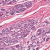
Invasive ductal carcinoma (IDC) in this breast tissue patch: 0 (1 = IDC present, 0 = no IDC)